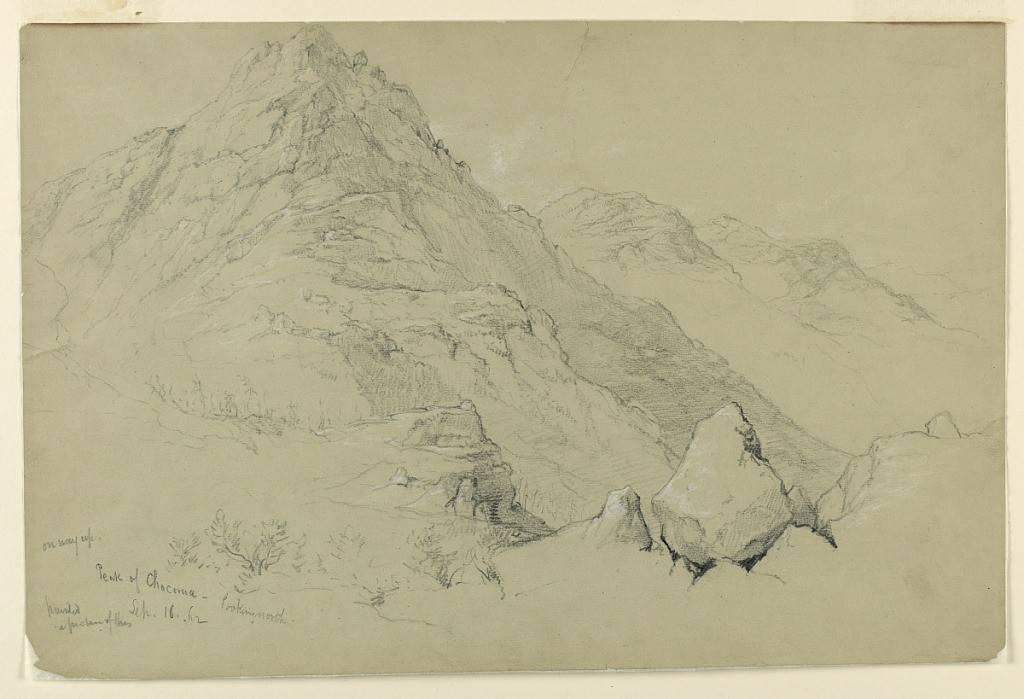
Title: On Way Up, Peak of Chocorua, Looking North
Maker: Daniel Huntington, American, 1816–1906
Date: September 16, 1862
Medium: Graphite and white chalk on buff paper
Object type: Drawing
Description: Rocks, right foreground. Peak at left, with ridges beyond, at right.